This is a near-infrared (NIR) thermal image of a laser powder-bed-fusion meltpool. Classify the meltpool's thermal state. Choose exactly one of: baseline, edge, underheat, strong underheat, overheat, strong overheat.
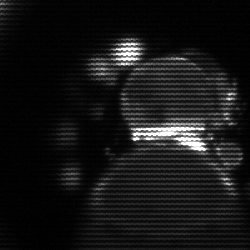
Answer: baseline